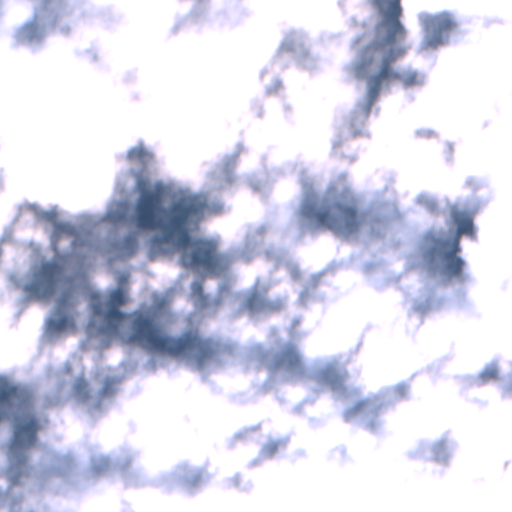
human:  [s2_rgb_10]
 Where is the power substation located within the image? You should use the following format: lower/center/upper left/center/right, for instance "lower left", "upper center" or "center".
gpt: The power substation is located in the upper center of the image.
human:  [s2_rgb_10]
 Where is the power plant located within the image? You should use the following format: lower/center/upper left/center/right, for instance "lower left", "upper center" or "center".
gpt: There is no power plant in the image.